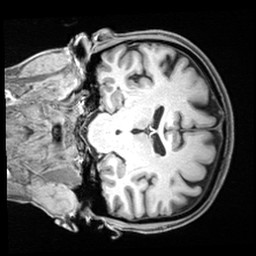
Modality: T1w
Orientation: coronal
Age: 50
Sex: female
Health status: healthy
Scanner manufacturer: siemens
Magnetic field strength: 3 T
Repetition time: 2.4 s
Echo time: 0.00218 s